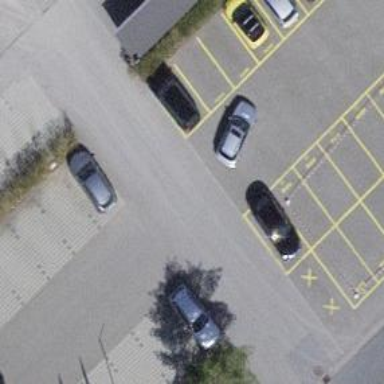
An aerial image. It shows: Road serving as parking aisle.